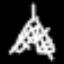
Label: The Eiffel Tower